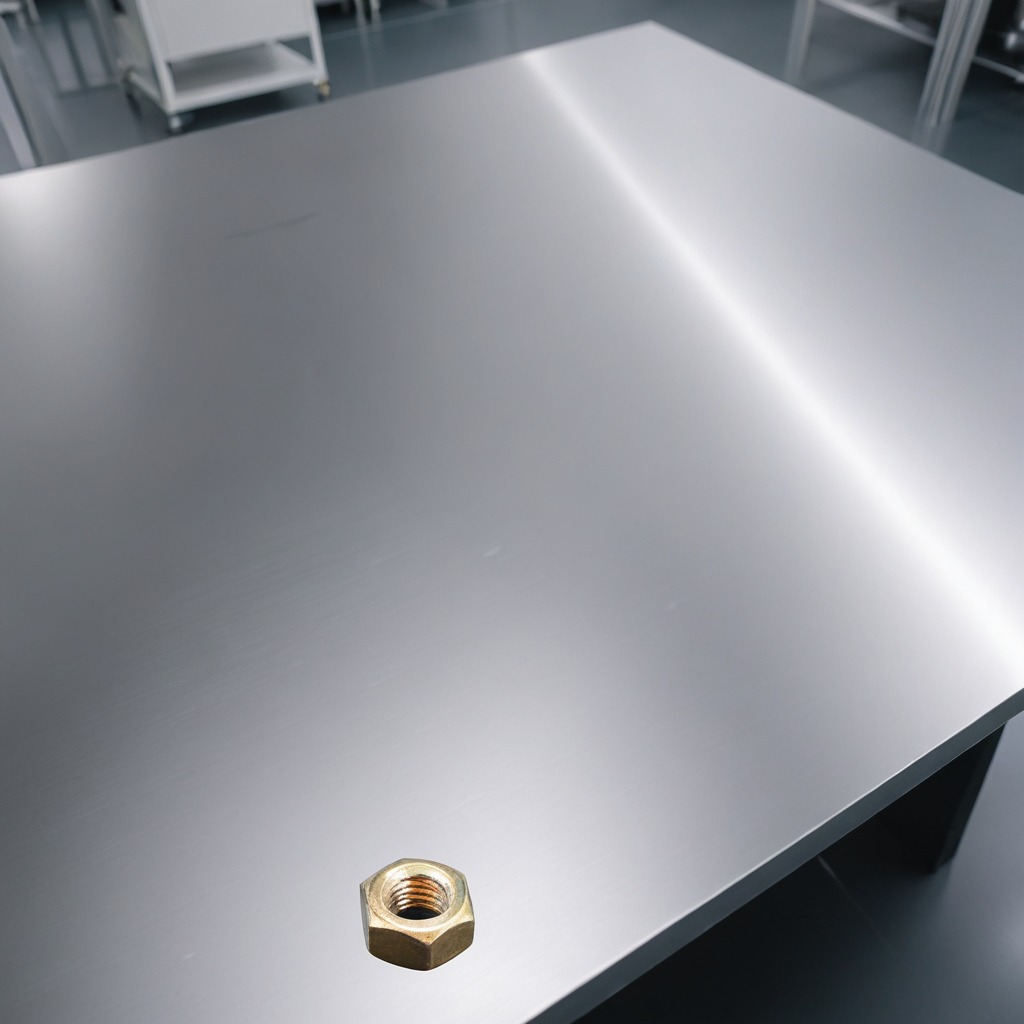
A metal nut is lying on a stainless steel table in a high-end prototyping lab.